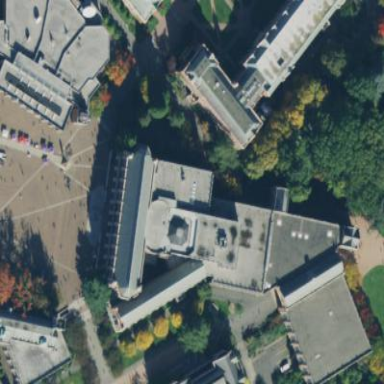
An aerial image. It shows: Building with silver-colored roof.